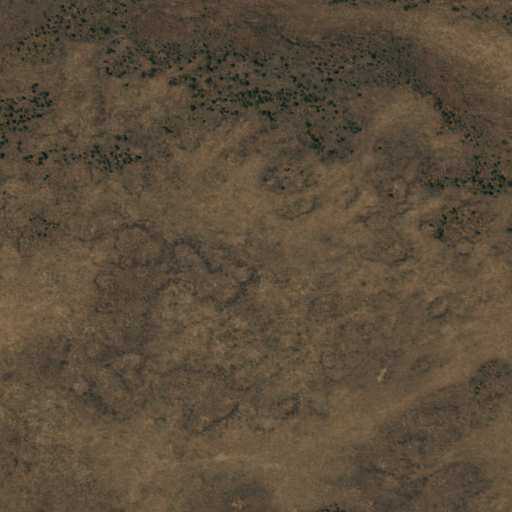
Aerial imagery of plain(s) in Nevada named Bitner Table containing only shrub